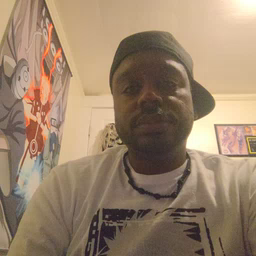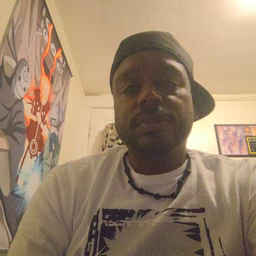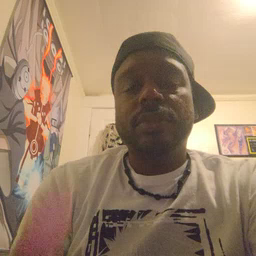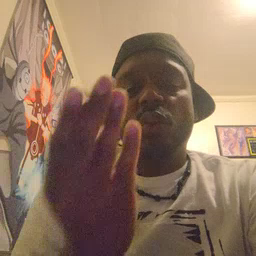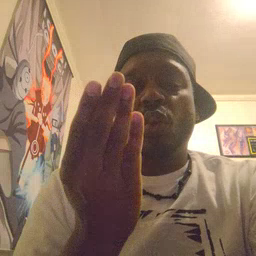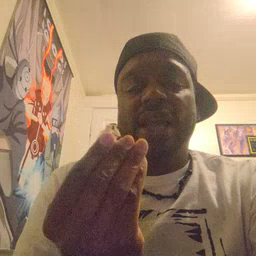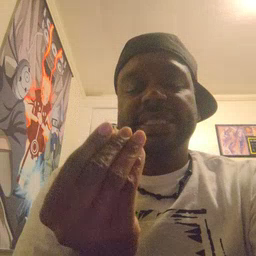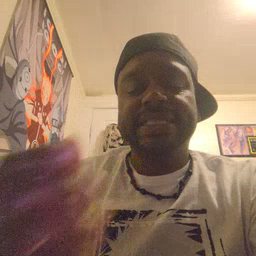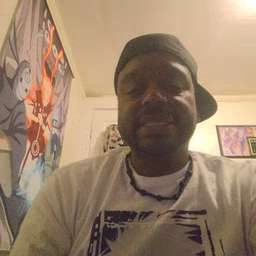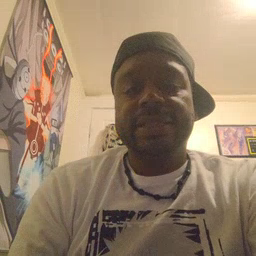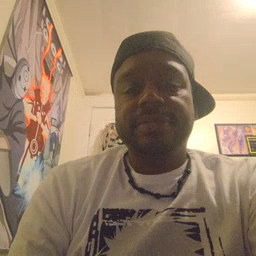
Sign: wet